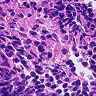
Metastatic tissue present: no